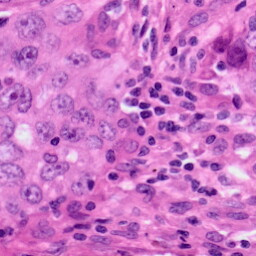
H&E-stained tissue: Lung